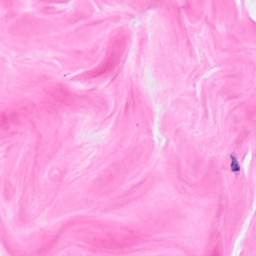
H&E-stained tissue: Breast